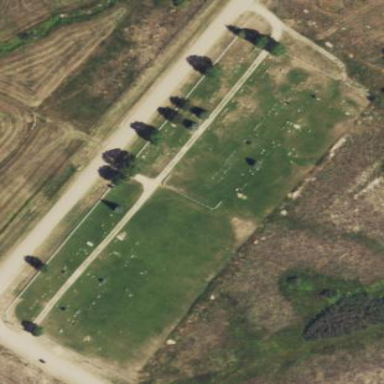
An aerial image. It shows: Cemetery.